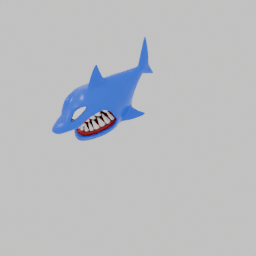
Label: animals